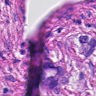
Metastatic tissue present: yes